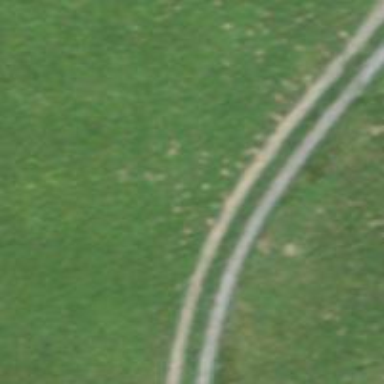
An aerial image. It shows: Track road with grade3 tracktype.